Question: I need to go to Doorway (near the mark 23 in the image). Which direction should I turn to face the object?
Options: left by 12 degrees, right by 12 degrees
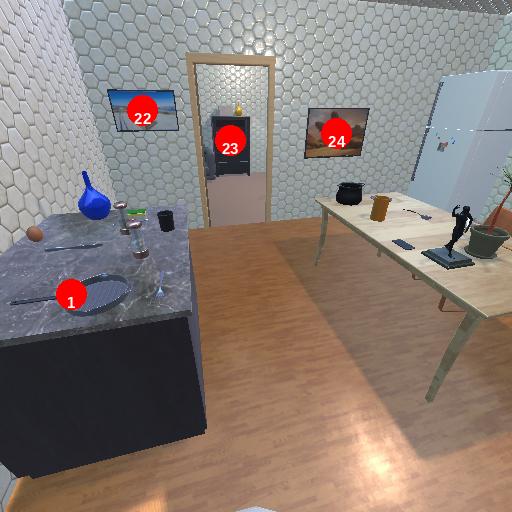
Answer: left by 12 degrees